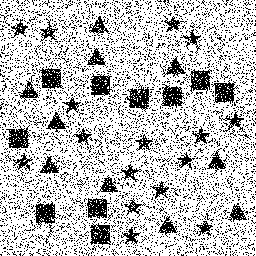
Squares: 10
Triangles: 10
Stars: 16
Total shapes: 36